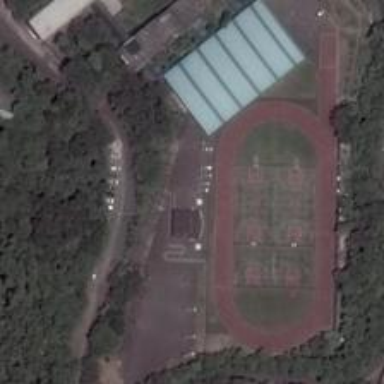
This irregular place is made up several basketball courts and a light blue building .